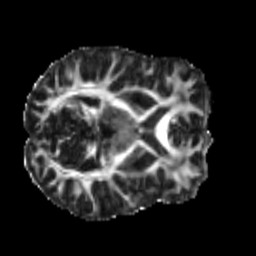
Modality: FA
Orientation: axial
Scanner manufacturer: siemens
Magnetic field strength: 3 T
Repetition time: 4 s
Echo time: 0.0594 s